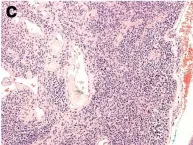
Histological examination of the specimen. Ten-fold magnification.
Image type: pathology (h&e)